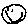
Label: smiley face